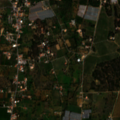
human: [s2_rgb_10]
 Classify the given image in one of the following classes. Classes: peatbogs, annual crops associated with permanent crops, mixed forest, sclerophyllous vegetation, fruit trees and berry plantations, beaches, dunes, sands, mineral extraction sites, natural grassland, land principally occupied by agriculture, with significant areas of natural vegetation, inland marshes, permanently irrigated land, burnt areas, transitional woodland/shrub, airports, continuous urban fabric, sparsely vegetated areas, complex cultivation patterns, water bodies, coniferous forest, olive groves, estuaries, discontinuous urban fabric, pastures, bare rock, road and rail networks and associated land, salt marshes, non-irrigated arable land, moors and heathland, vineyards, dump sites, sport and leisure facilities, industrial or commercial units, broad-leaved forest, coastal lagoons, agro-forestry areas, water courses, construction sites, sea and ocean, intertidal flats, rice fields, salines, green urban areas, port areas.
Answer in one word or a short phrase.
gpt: permanently irrigated land, fruit trees and berry plantations, annual crops associated with permanent crops, complex cultivation patterns, land principally occupied by agriculture, with significant areas of natural vegetation, sclerophyllous vegetation